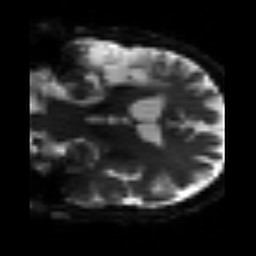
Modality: sbref
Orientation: coronal
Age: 47
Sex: male
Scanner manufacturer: siemens
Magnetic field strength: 3 T
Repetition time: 3.2 s
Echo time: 0.081 s